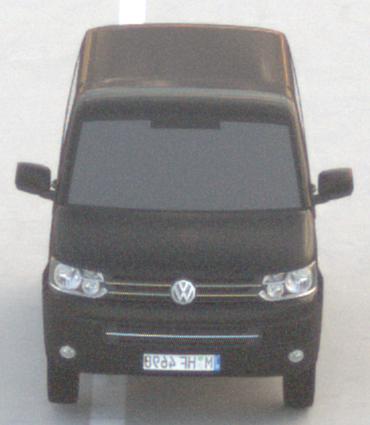
Make: VW Commercial Vehicles (Nutzfahrzeuge)
Model: T5 Multivan 2.0
Detailed model: T5 Multivan
Model produced from: 2009/09
Model produced until: 2013/06
Doors: 4
Color: black
Road condition: dry road
Daytime: sunrise or sunset
Contrast: low contrast